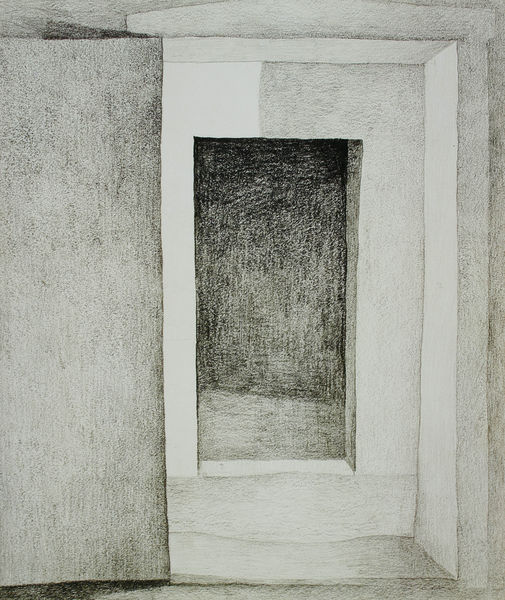
Titel: Patio Door
Künstler: Georgia O'Keeffe
Institution: Privatbesitz
Schlagwörter: dunkel, weiß, fenster, grau, raum, schwarz, tür, zeichnung, wand, abstrakt, flächen, formen, türe, vorsprung, durchgang, striche, tor, eingang, durchblick, rechteck, kohle, loch, bleistift, öffnung, struktur, lewitt, sol